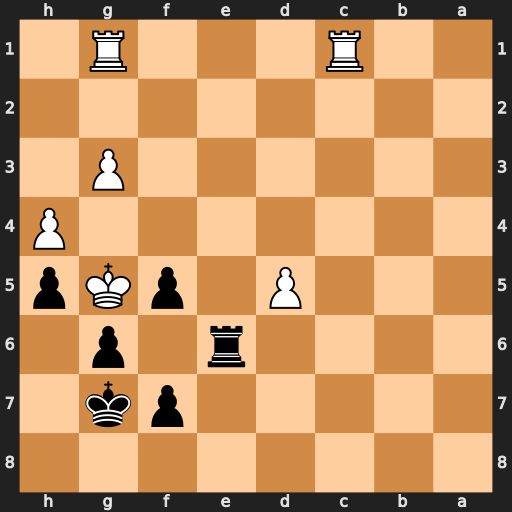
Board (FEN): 8/5pk1/4r1p1/3P1pKp/7P/6P1/8/2R3R1
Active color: b
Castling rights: -
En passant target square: -
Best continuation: Re4 g4 f6#